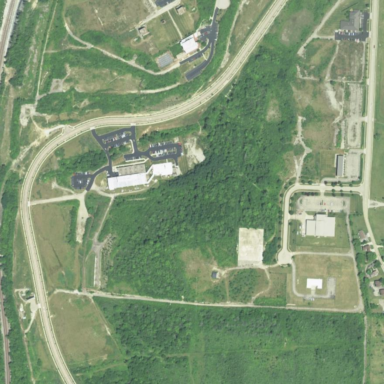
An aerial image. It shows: Brownfield site.